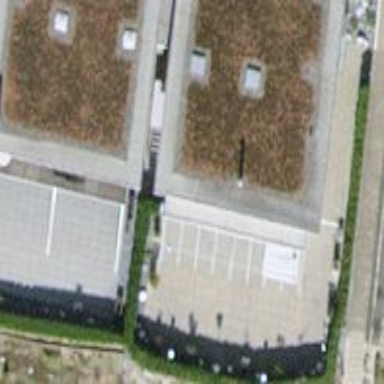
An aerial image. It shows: Flat-roofed building.